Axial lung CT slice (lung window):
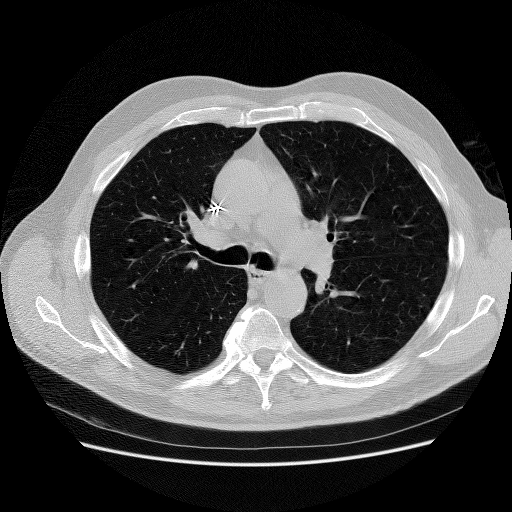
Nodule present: no